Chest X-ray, AP view. Patient: 51 years old, sex M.
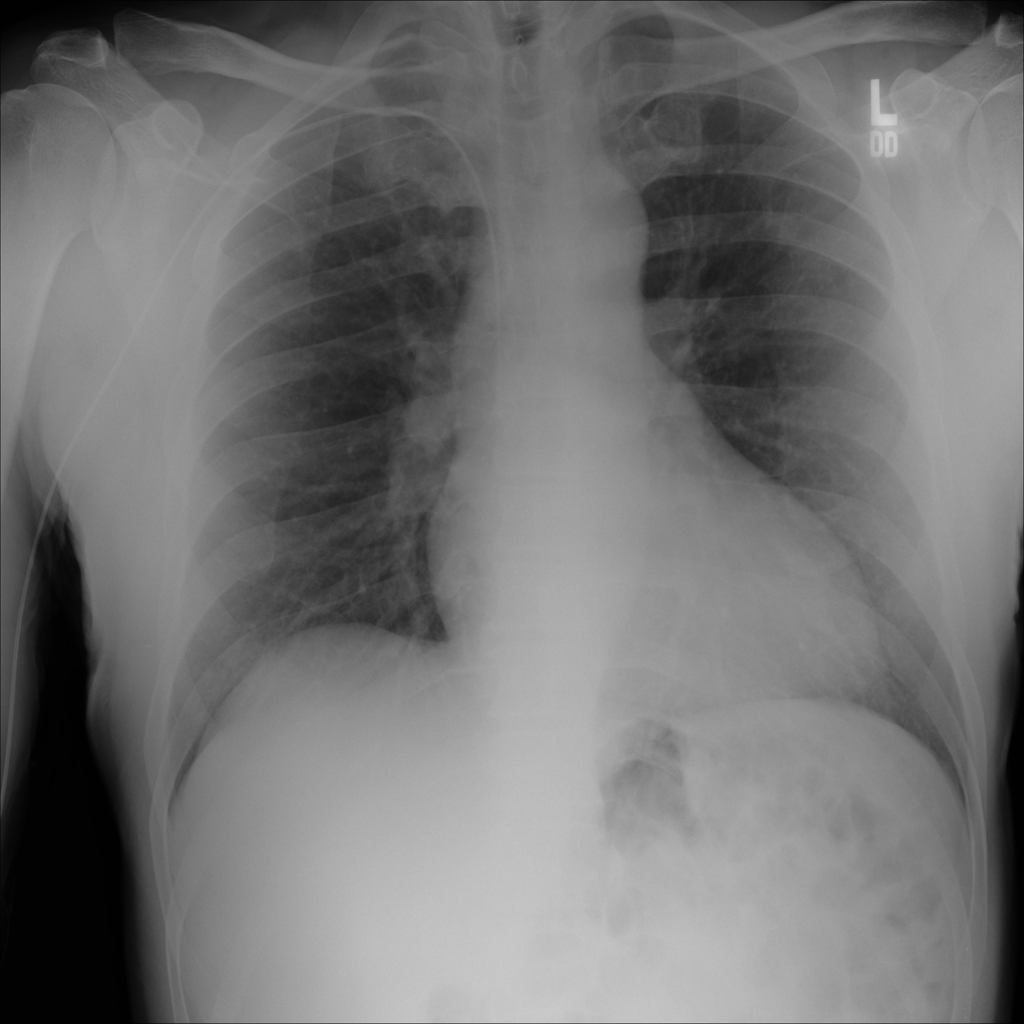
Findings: No Finding